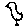
Label: bird